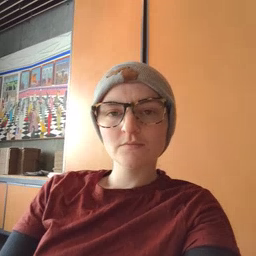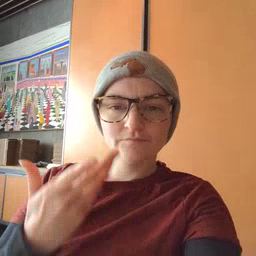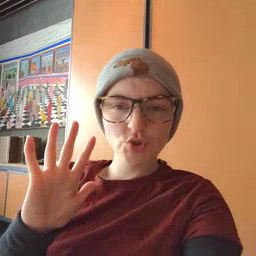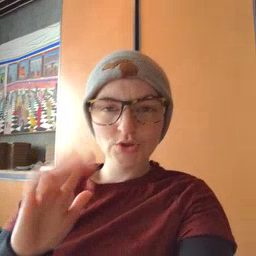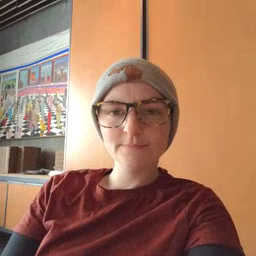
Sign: finish